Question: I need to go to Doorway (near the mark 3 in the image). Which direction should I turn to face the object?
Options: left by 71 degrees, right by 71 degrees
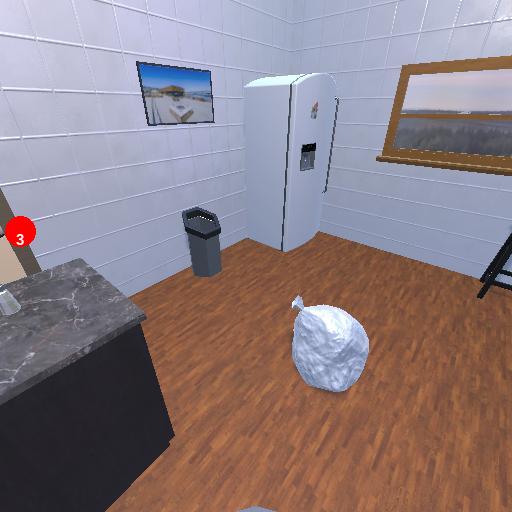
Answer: left by 71 degrees